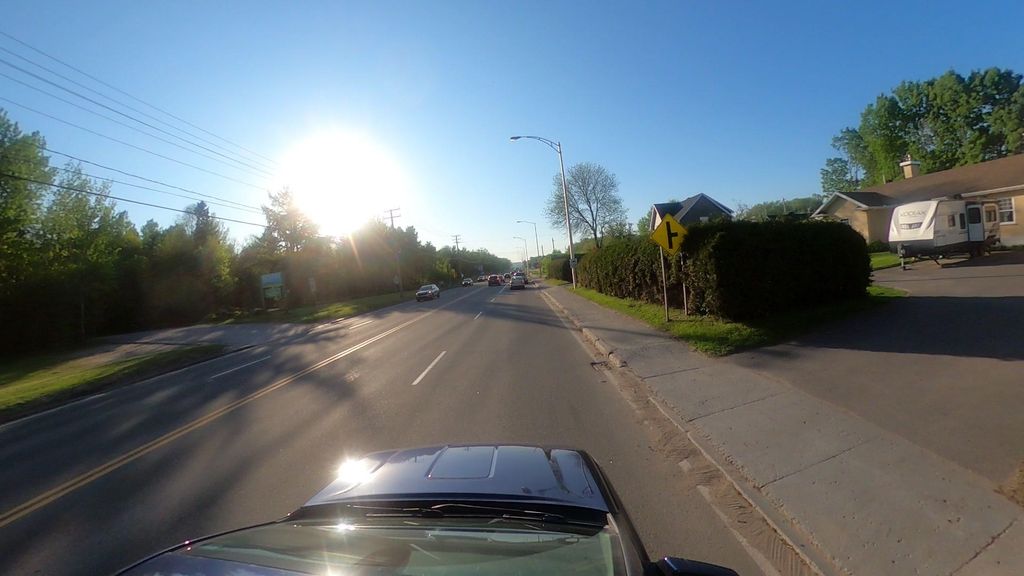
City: quebec_city